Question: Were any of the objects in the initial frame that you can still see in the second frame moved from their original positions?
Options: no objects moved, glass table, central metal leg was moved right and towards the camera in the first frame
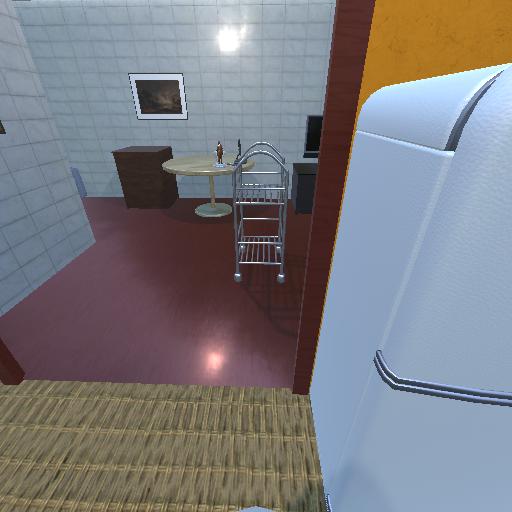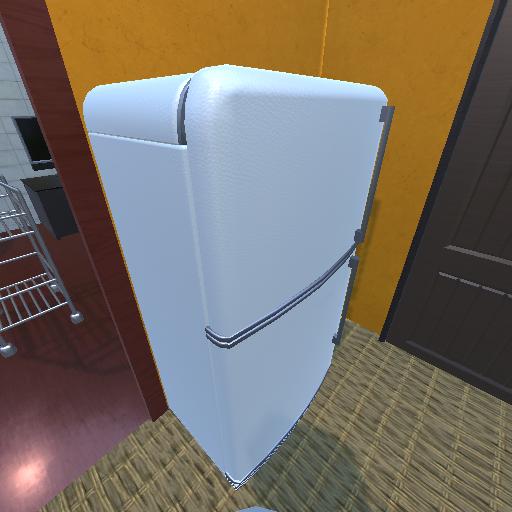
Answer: no objects moved